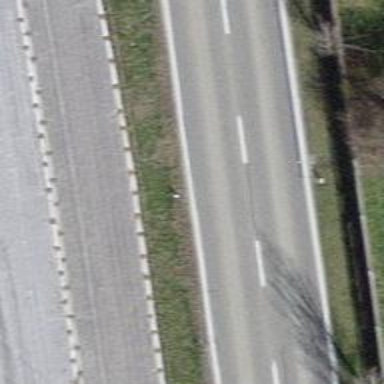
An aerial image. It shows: Secondary road with asphalt surface.